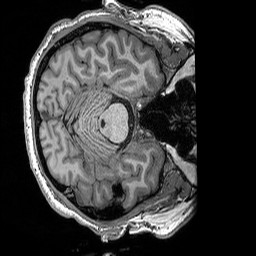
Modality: T1w
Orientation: axial
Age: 41
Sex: male